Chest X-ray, PA view. Patient: 5 years old, sex M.
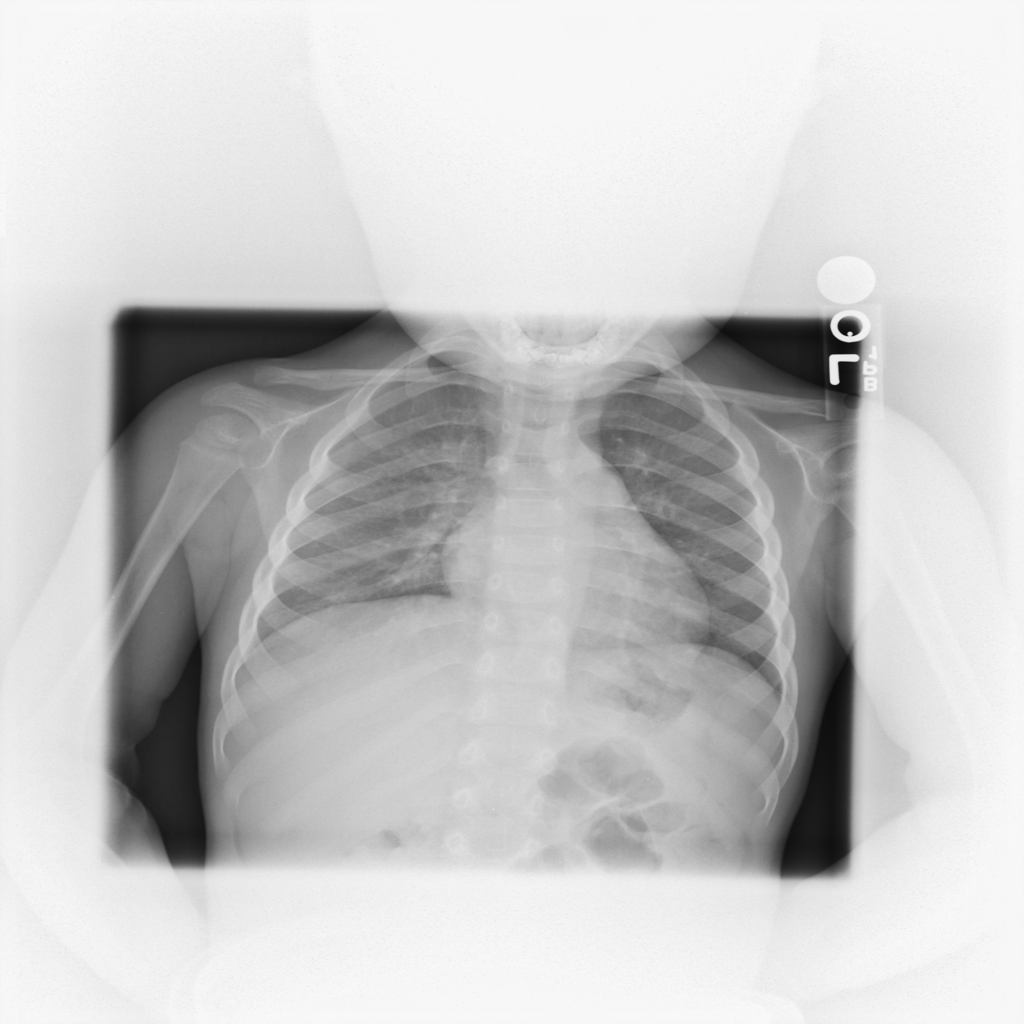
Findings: No Finding